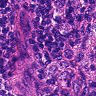
Metastatic tissue present: yes